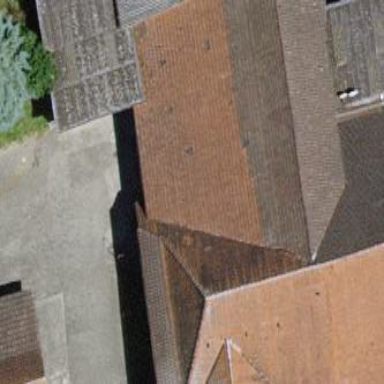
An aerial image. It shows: Farm building.